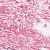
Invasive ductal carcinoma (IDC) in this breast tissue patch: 0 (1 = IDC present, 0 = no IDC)